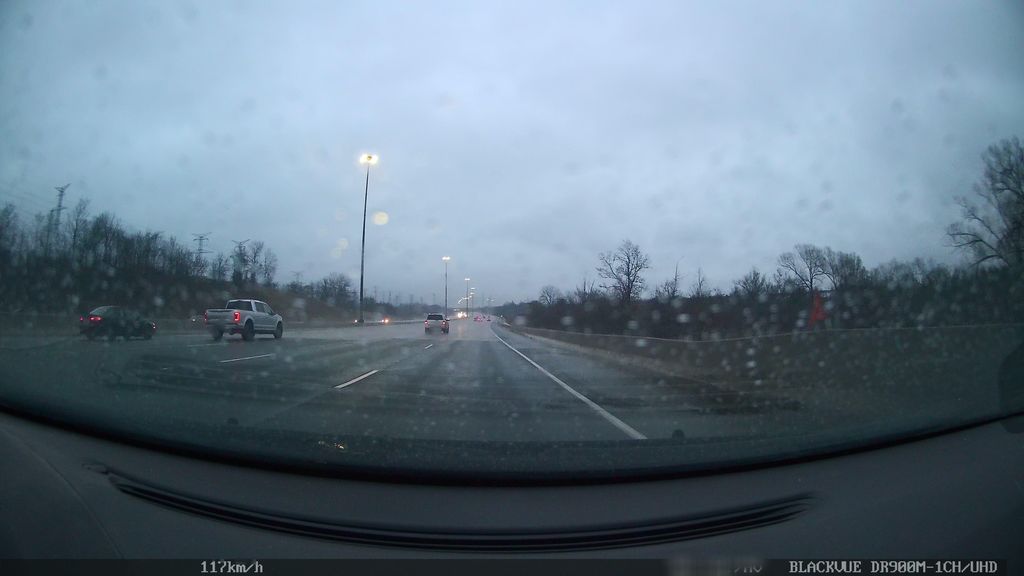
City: toronto